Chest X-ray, PA view. Patient: 4 years old, sex M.
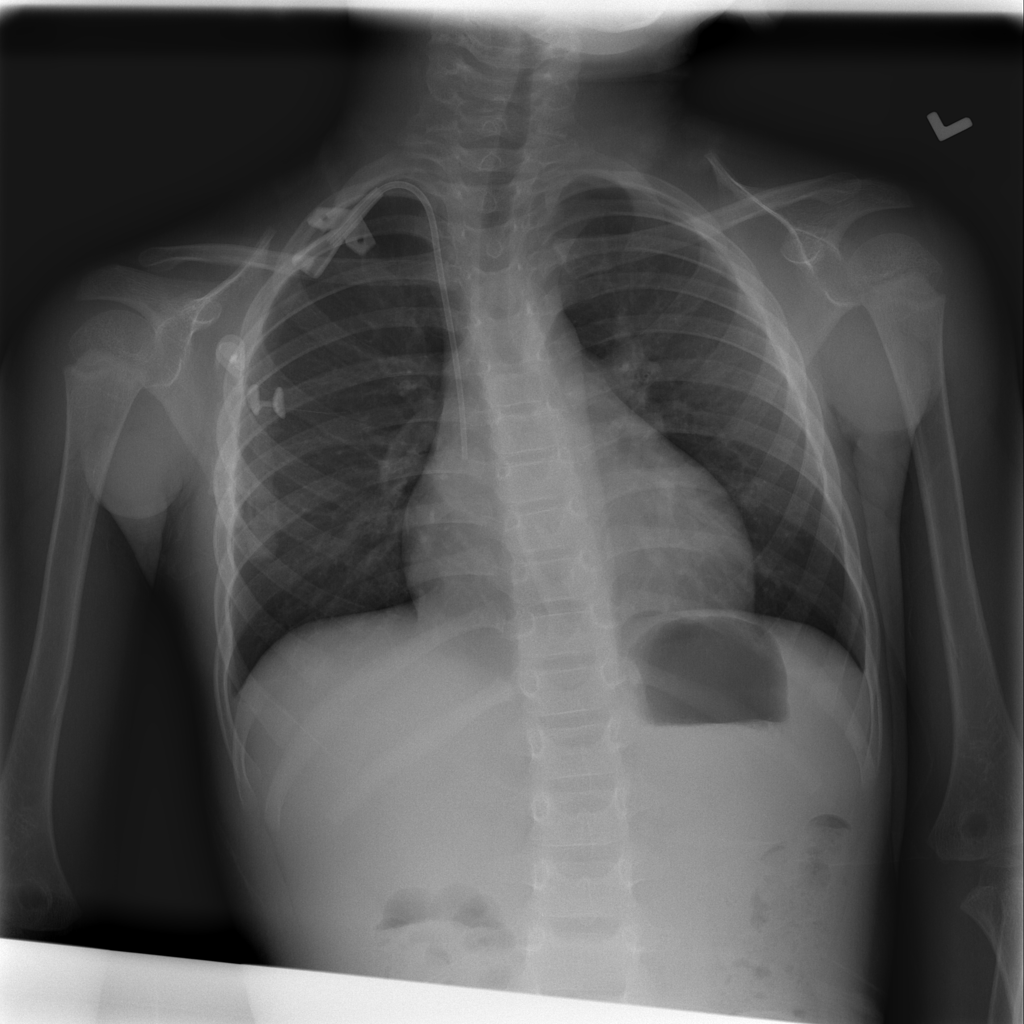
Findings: Cardiomegaly, Effusion